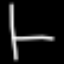
Label: chair